Aerial crown-view tile of a tropical tree (Barro Colorado Island, Panama), acquired 20250414:
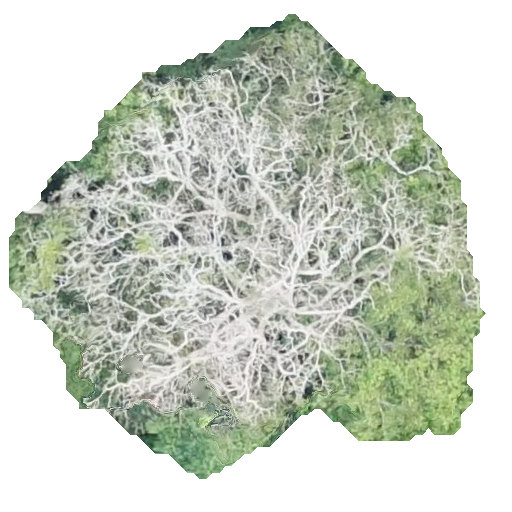
Species: Handroanthus guayacan
GBIF accepted scientific name: Handroanthus guayacan
Crown area: 221.518 m²